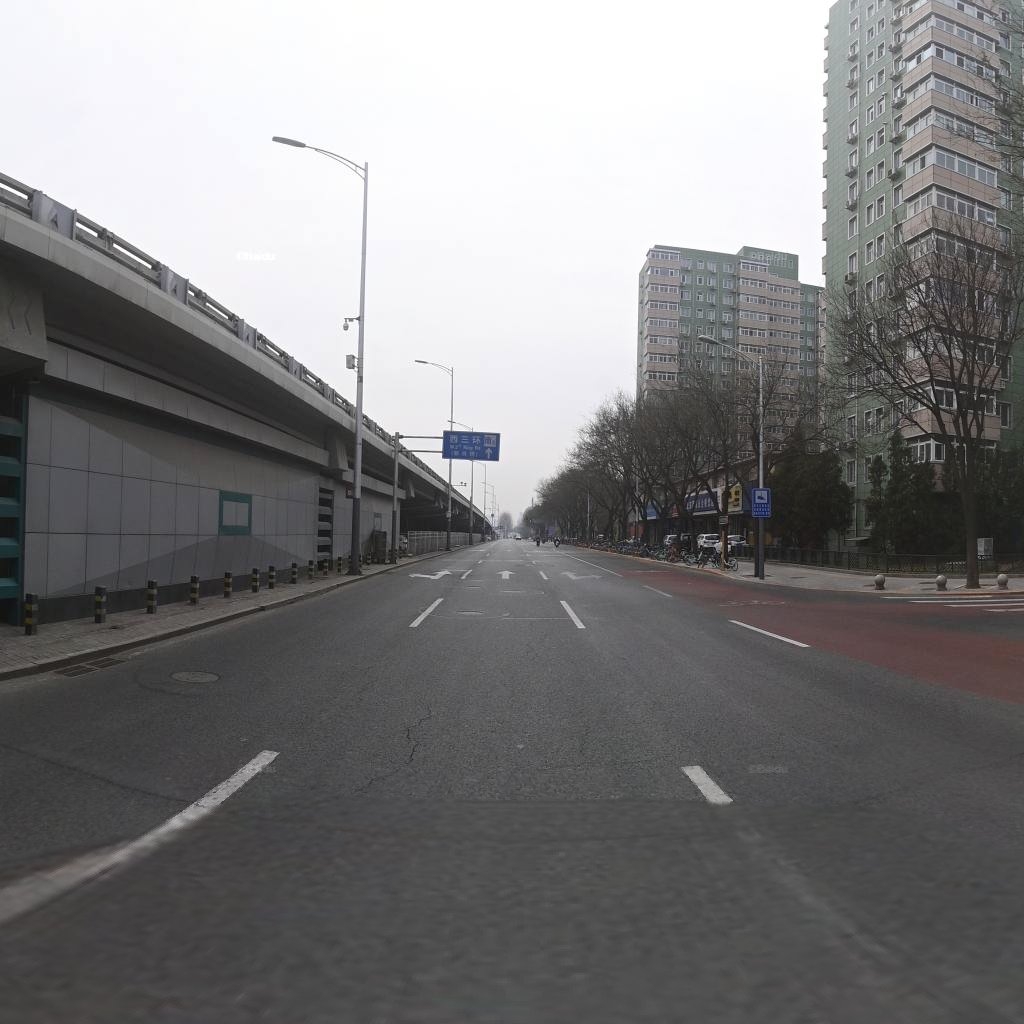
Region: Haidian
Road damage annotations: longitudinal crack, transverse crack, manhole cover, transverse patch, manhole cover, transverse crack